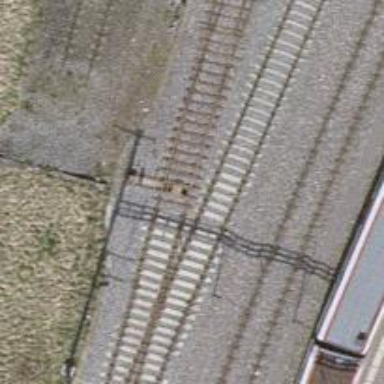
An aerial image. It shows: Railway switch.